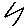
Label: zigzag